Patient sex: M
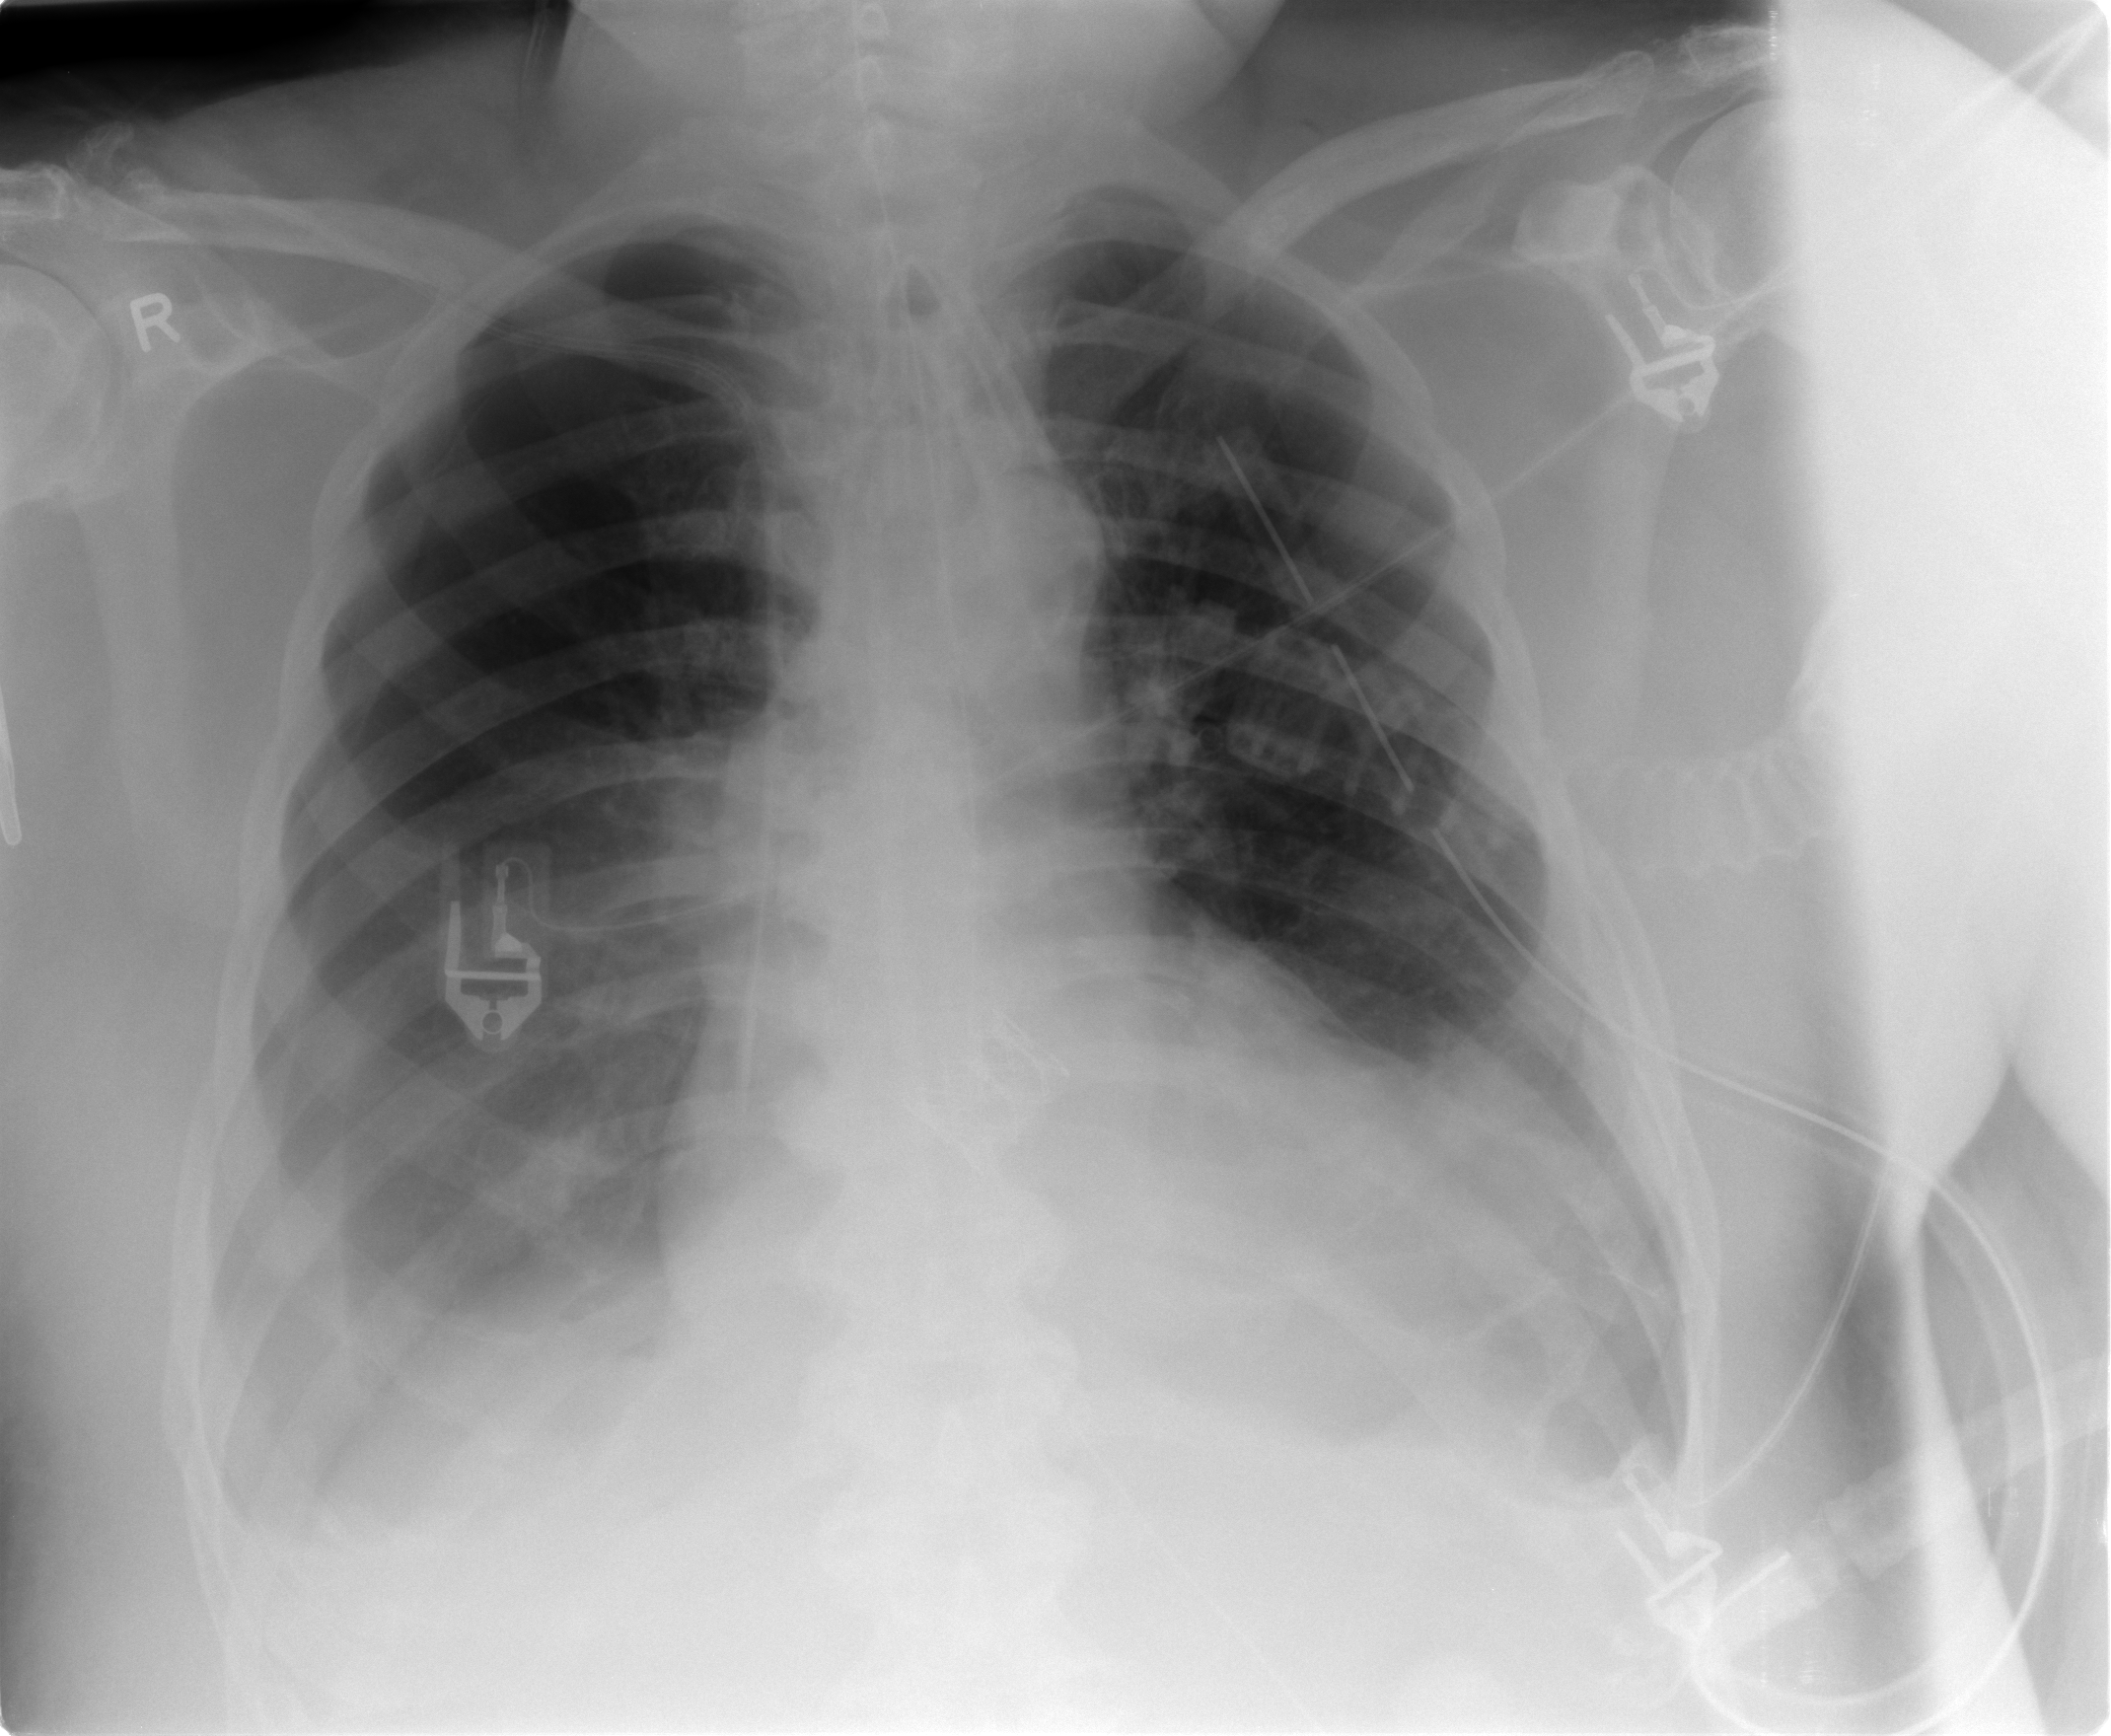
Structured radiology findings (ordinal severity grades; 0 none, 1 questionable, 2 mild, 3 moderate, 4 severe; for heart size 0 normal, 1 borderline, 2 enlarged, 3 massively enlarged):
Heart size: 2
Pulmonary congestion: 0
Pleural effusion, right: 2
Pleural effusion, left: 2
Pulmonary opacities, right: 0
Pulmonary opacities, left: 0
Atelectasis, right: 2
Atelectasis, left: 2